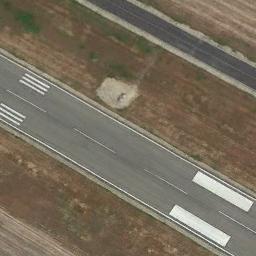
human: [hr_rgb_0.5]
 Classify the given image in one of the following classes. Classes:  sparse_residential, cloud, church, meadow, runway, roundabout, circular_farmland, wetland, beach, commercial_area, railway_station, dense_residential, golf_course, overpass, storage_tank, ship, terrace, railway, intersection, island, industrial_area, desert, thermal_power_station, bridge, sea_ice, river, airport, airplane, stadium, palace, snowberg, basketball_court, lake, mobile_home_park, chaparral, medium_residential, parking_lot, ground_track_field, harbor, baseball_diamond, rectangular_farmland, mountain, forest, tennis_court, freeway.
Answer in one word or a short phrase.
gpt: runway